The image is a wavelet scalogram (time versus scale/frequency) of a rolling-element bearing's vibration signal. Determine the bearing's health state. Answer with exactly one of: normal, inner_race, outer_race, ball.
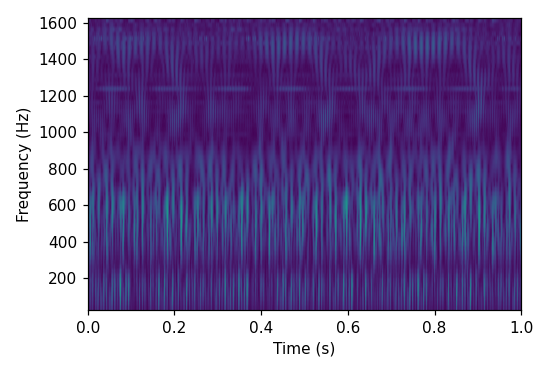
Answer: inner_race